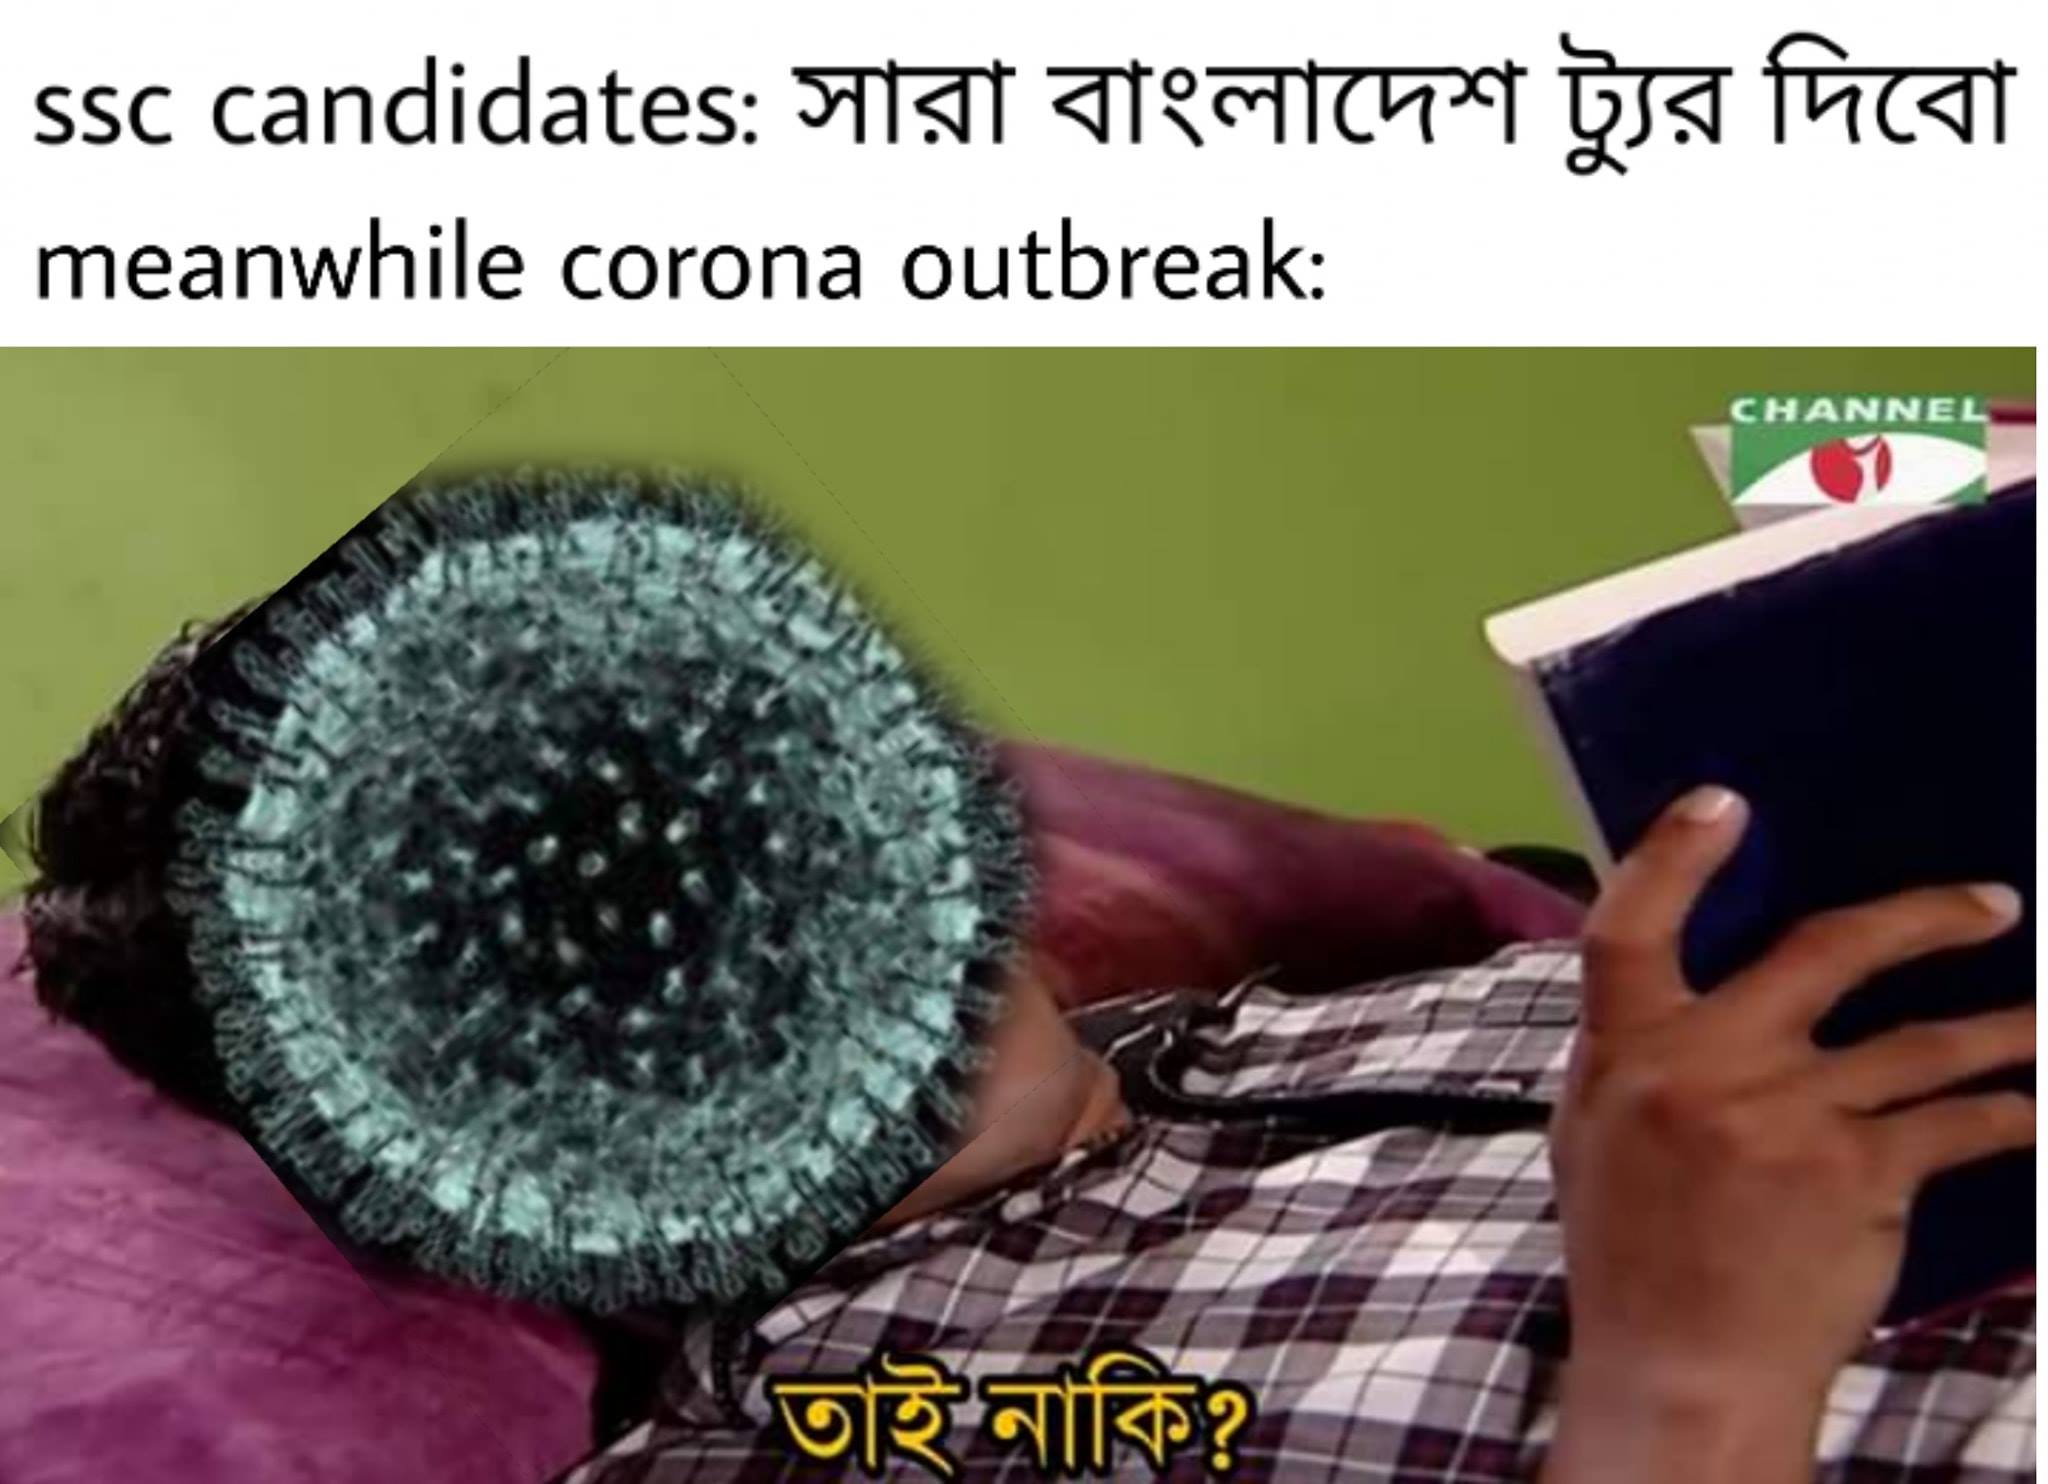
Caption: SSC candidates :    সারা বাংলাদেশ ট্যুর দিবো   meanwhile corona outbreak:      তাই নাকি ?
Label: non-hate